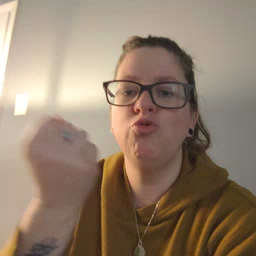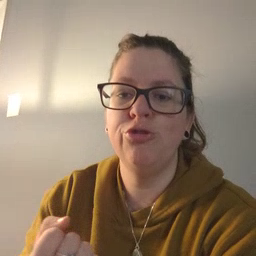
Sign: drawer